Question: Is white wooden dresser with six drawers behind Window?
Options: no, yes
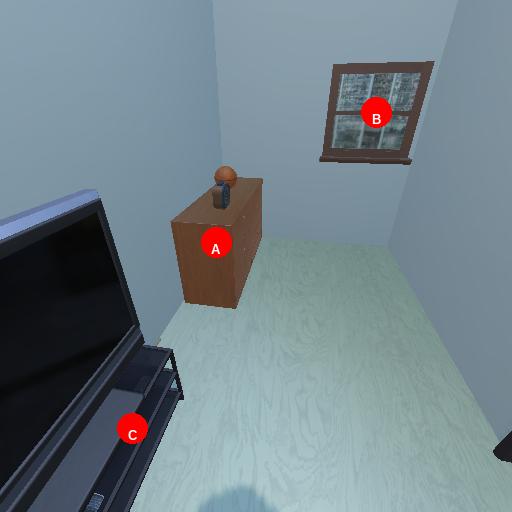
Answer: no